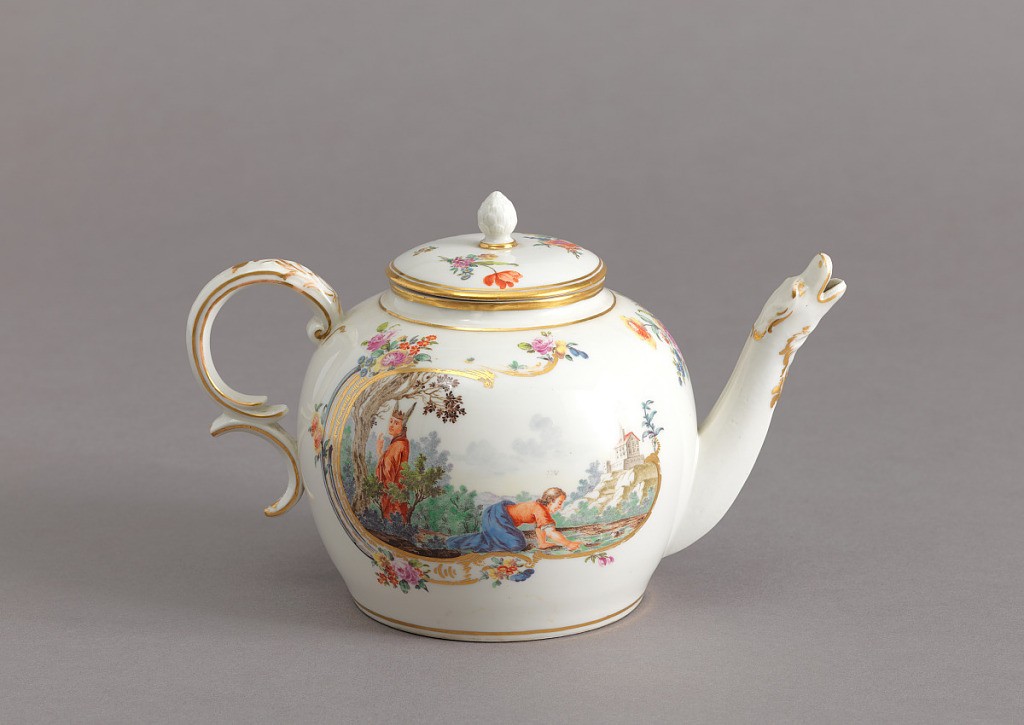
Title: Teapot
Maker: Nymphenburg Porcelain Factory, German, established by 1753
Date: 1765–1770
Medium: hard paste porcelain, vitreous enamel, gold
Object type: teapot
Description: Globular body with double C-scroll handle and curving animal-headed spout. Round lid with bud-form knob. Gilt enrichments. Painted floral elements. In open gilt frame is painted Mercury appearing to a female figure.
Impressed marks: diagonal lozenges on a shield (the Bavarian "Rautenschild") and III in a circle